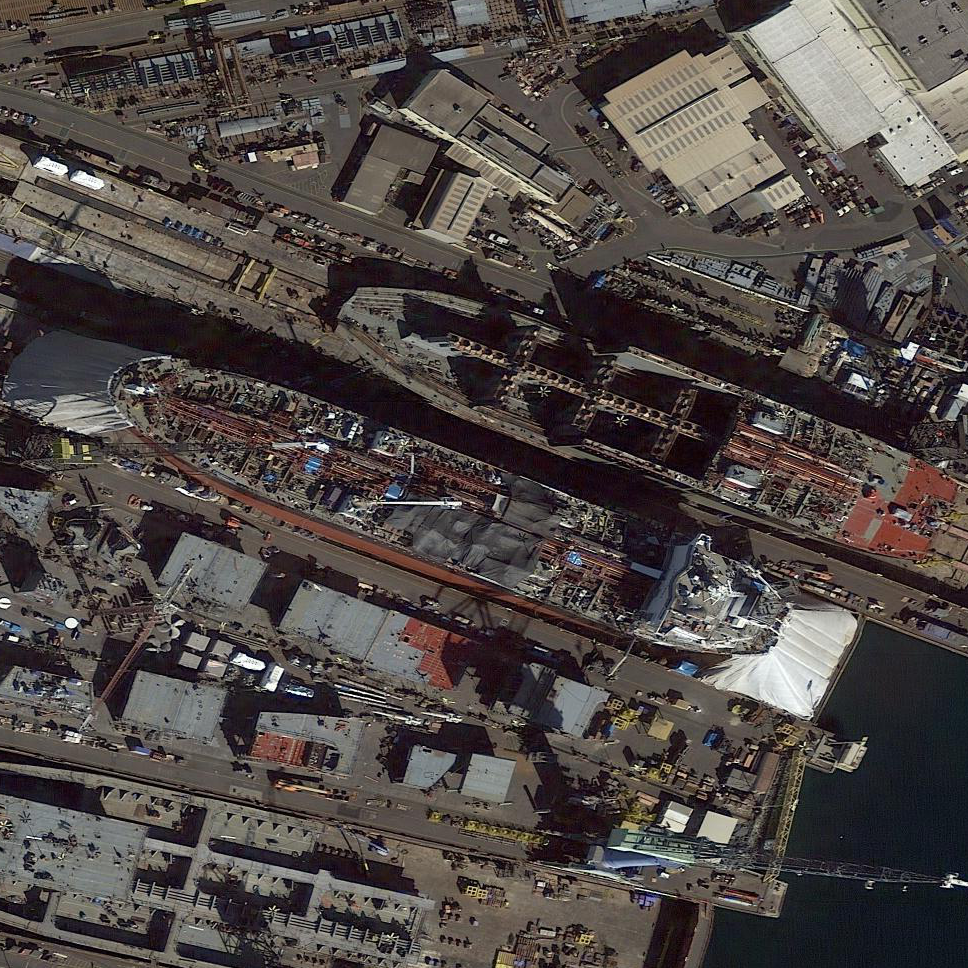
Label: civil